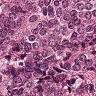
Metastatic tissue present: yes